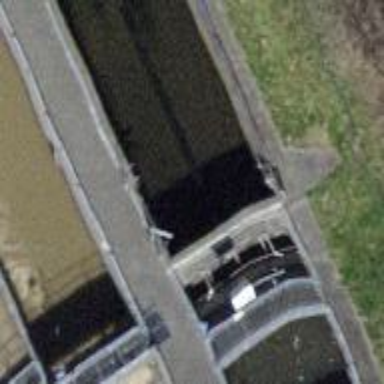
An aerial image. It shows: Body of wastewater.